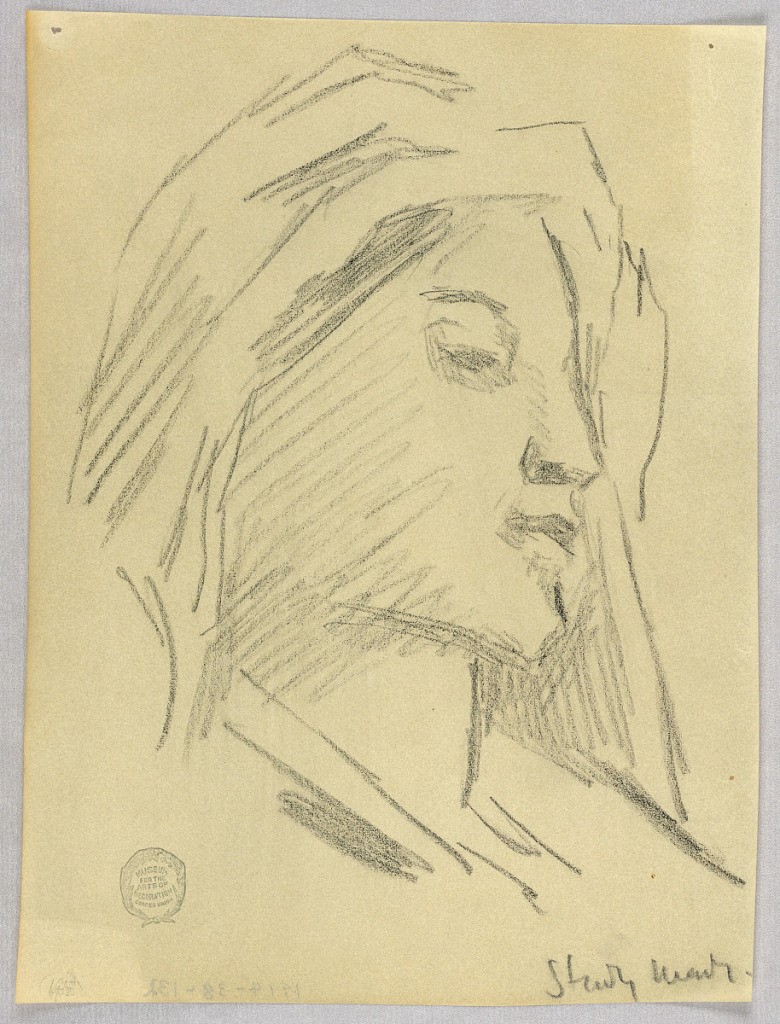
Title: Sketch of Woman's Head
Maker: Francis Augustus Lathrop, American, 1849–1909
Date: ca. 1895
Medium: Black crayon on tracing paper
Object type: Drawing
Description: Woman facing to the right, wearing drapery over her head.